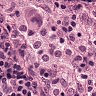
Metastatic tissue present: no